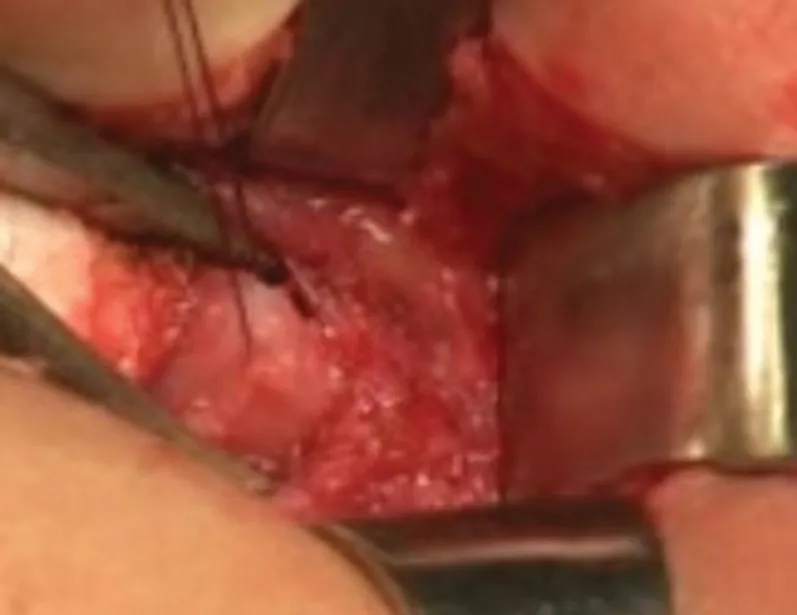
The lower part of the muscle complex was retracted down to expose the posterior wall of the rectum.
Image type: medical_photograph (other_medical_photograph)